Aerial crown-view tile of a tropical tree (Barro Colorado Island, Panama), acquired 20240611:
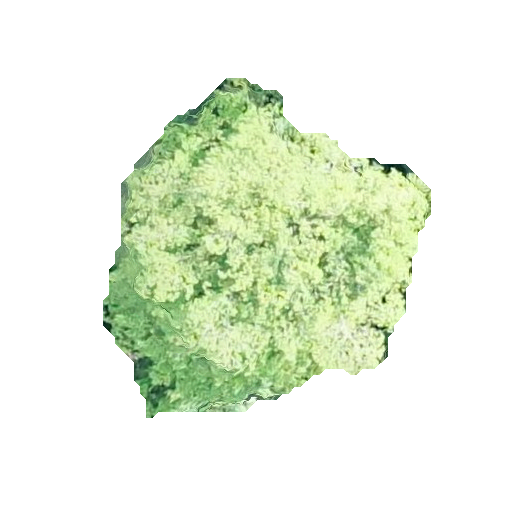
Species: Tabernaemontana arborea
GBIF accepted scientific name: Tabernaemontana arborea
Crown area: 118.993 m²